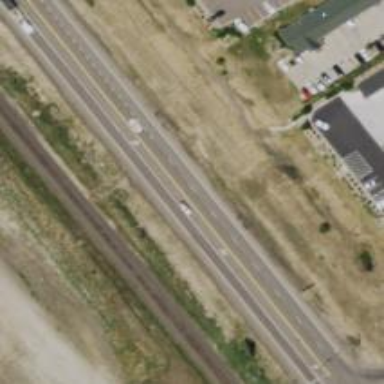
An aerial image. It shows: Asphalt road classified as primary highway.